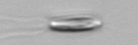
Label: Chrysochromulina